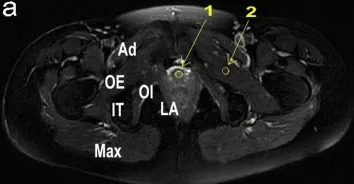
Changes in signal intensity ratio between the urethra and external sphincter on T2-weighted imaging. Before treatment.
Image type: radiology (mri)